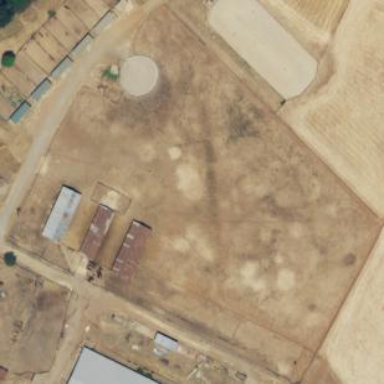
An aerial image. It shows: Farmyard area.